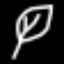
Label: leaf